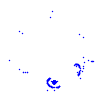
Particle: electron